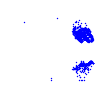
Particle: electron